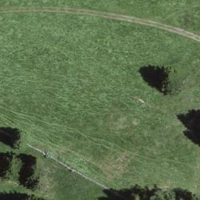
EUNIS habitat code: 23
Species observed at this site:
Cruciata laevipes